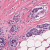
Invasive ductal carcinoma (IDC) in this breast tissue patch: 1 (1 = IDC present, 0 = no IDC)